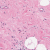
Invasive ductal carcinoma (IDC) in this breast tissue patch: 0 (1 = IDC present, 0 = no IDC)